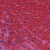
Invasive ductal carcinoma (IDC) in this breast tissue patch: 0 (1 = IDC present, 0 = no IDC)